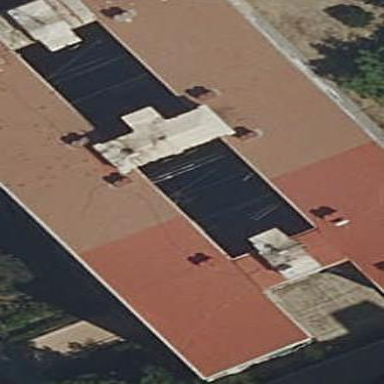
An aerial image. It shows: Residential building with skillion roof.